Field crop: tomato
Growth stage: 1
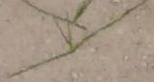
Species: cyperus